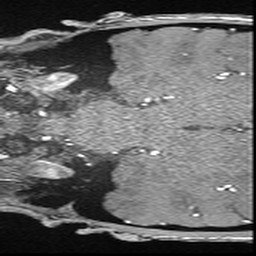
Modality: angio
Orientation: coronal
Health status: ill
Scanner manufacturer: siemens
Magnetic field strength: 3 T
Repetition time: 0.021 s
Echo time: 0.00343 s